Question: Hello friends please help to create coding against this little problem if possible:
I have a table which contains 4 columns:
| id | course | college | branch |
If we entered value in college column upto 10 value and in course we entered 4 value and in branch we enter 1 value so finally we entered 10 id

suppose I want to enter data in id(6,7,8,9,10,11,12) in column name: college , without gap
database name is "test" and table name is "admin_data"
I m using:
'''
<?php
include "db.php";
if (isset($_POST["submit"])){
foreach ($_POST['course'] as $course) {
$data1 = mysql_real_escape_string($course);
mysql_query("INSERT INTO admin_data (course) VALUES ('$data1')") or die(mysql_error());
}
}
if (isset($_POST["submit"])){
foreach ($_POST['college'] as $college) {
$data2 = mysql_real_escape_string($college);
mysql_query("INSERT INTO admin_data (college) VALUES ('$data2')") or die(mysql_error());
}
}
if (isset($_POST["submit"])){
foreach ($_POST['branch'] as $branch) {
$data1 = mysql_real_escape_string($branch);
mysql_query("INSERT INTO admin_data (branch) VALUES ('$data3')") or die(mysql_error());
}
}
header("location: data_enter.php");
?>
'''
But not getting proper sollution....:(
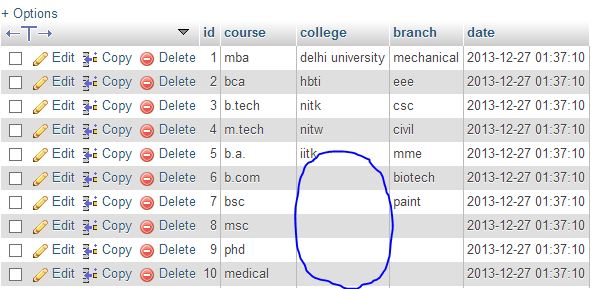
Answer: Well I couldnt understand your question properly but why don't you just add data in once like
'''
"INSERT INTO admin_data (course,college,branch) VALUES ('$data1','$data2','$data3')"
'''
This way you will not leave any empty cells or gaps. and if still you want to fill empty cells then i would suggest this query
'''
if (isset($_POST["submit"])){
$data1 = mysql_real_escape_string($_POST['course']);
mysql_query("update admin_data set course = $data1 where id = (select id from admin_data where course = null limit 1);");
}
'''
Note: don't use obselet MySQL move to PDO and MySQLi.